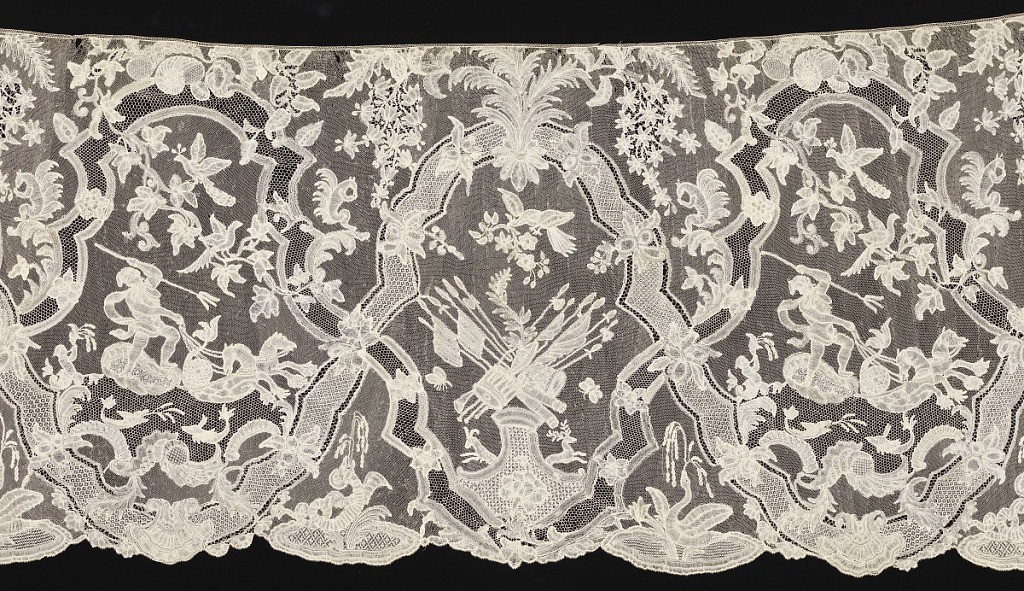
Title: Flounce
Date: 1700–1750
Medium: linen Technique: bobbin lace, Brussels style
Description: Flounce fragment with large medallions separated by interconnecting bands and surrounded by floral and foliated sprays, fantastic animals, and rocaille ornament. Medallions composed of alternating scenes; one showing seahorses driven by Neptune holding a triton beneath which are sea animals and additional rocaille decoration with birds perched in foliated branches. The other cartouche is topped by a large trophy above which a winged bird carries a floral spray.